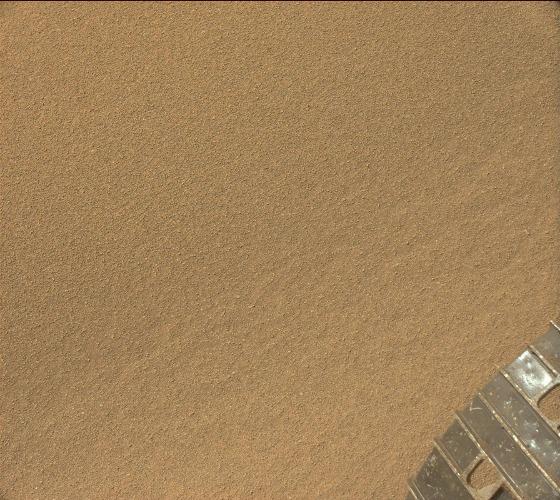
Terrain classes present: Background, Gravel / Sand / Soil